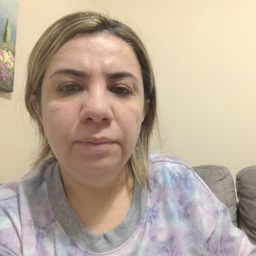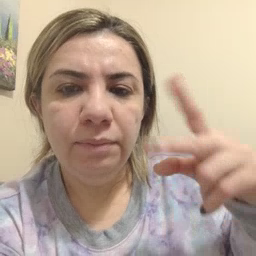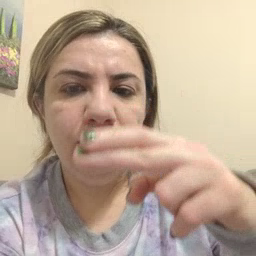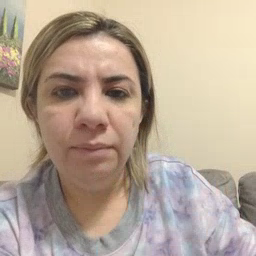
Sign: cut